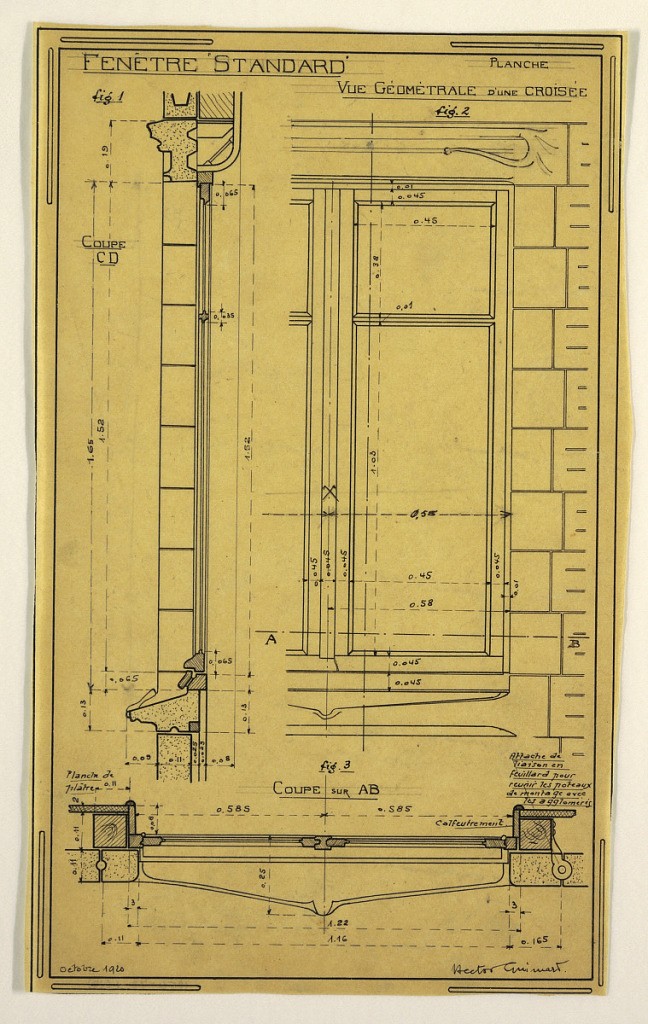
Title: Design for a Mass-Operational House Designed by Hector Guimard, Standard Window Design
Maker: Hector Guimard, French, 1867–1942
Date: October 1920
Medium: Pen and black ink, graphite on tracing paper
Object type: Drawing
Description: Design for a mass-operational house by Guimard, depicting construction of a standard window.